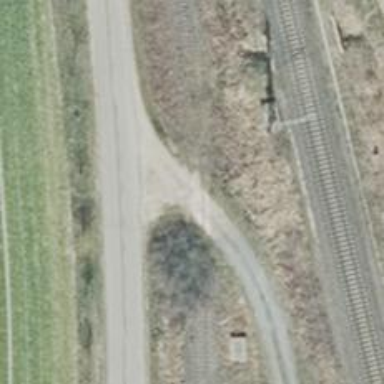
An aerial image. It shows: Abandoned railway.